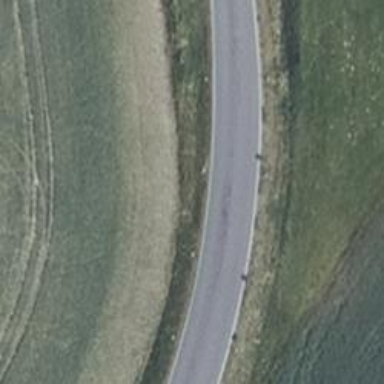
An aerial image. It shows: Secondary road with asphalt surface.